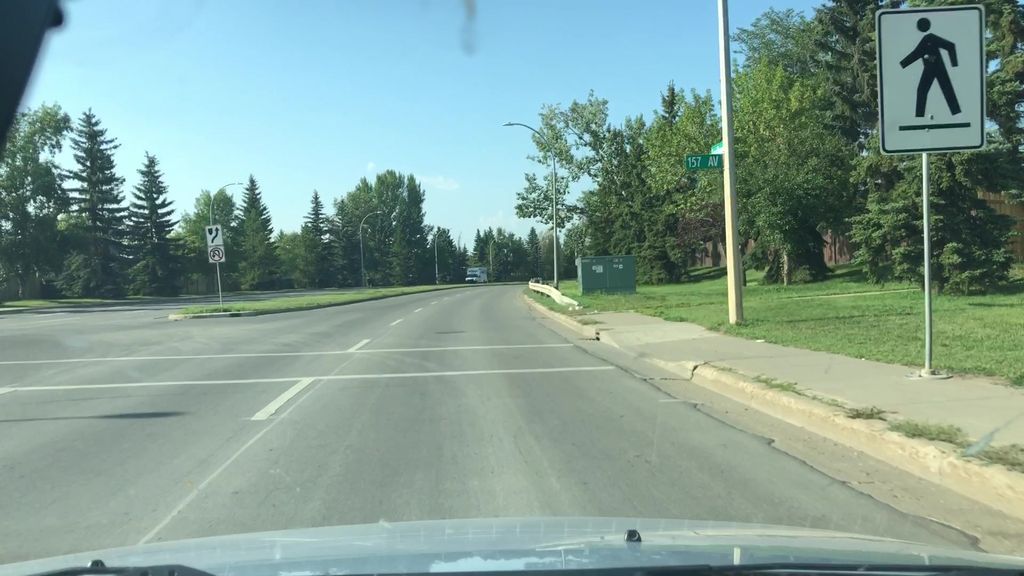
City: edmonton